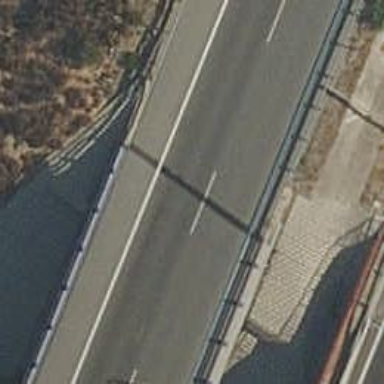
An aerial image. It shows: Motorway link.